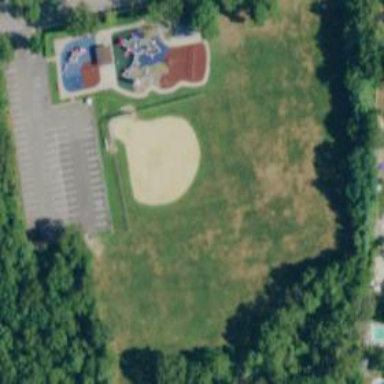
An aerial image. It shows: Baseball pitch for leisure land activities.